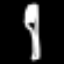
Label: fork